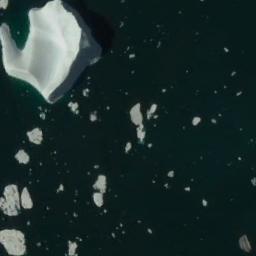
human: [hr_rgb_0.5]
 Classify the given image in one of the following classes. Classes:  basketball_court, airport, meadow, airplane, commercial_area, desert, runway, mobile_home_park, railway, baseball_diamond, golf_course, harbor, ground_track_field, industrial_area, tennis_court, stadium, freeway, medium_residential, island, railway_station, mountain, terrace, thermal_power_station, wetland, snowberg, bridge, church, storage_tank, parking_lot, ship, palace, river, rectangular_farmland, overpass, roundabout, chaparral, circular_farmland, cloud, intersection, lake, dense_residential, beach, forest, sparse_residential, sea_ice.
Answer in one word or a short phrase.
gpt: sea_ice